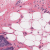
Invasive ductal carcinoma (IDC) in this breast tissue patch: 0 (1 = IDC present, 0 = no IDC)